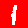
Digit: 1